Question: I have a 'UITableView' and a 'UISearchBar' embedded within a 'UIView'. The 'searchBar' is positioned at the top and I am trying to achieve something which seems to be quite straight forward; I am trying to make the 'UISearchBar' be transparent and take the colour of the background.
Here's an example image.

I have tried quite a number of things to no success.
I set the barTint and the tintColor to clear:
'''
self.nameAddSearchBar.barTintColor = [UIColor clearColor];
self.nameAddSearchBar.tintColor = [UIColor clearColor];
'''
I have tried setting the barMetrics:
'''
[self.nameAddSearchBar setBackgroundImage:[UIImage imageNamed:@"Transparent.png"] forBarPosition:0 barMetrics:UIBarMetricsDefault];
'''
I tried just
'''
self.nameAddSearchBar.backgroundImage = [UIImage imageNamed:@"Transparent.png"];
'''
But none of these are working. I can add a specific NavBar image I have:
'''
self.nameAddSearchBar.backgroundImage = [UIImage imageNamed:@"GreenNav.png"];
'''
That works perfectly but it looks odd because of the break in the image. Therefore, I just want this UISearchBar to be a clearColor so the background colour works through it.
The UISearchBar is created in the storyboard and I have Translucent turned on. I have the bar tint, the background and the tint set to Clear colour, but in all cases, it's always with the white border in the image.
Any guidance on this would be really appreciated.
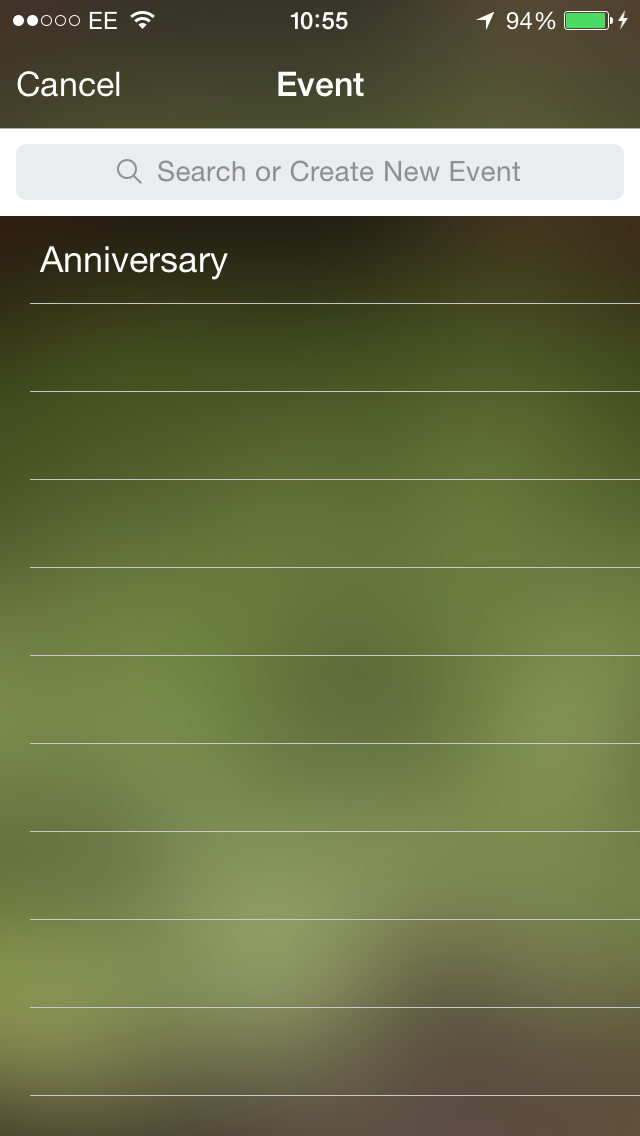
Answer:
try like this,
'''
self.searchBar.backgroundColor = [UIColor clearColor];
self.searchBar.searchBarStyle = UIBarStyleBlackTranslucent;
self.searchBar.placeholder = @"Search...";
self.searchBar.layer.cornerRadius = 15;
self.searchBar.layer.backgroundColor = [UIColor clearColor].CGColor;
self.searchBar.layer.borderWidth=8;
[[NSClassFromString(@"UISearchBarTextField") appearanceWhenContainedIn:[UISearchBar class], nil] setBorderStyle:UITextBorderStyleNone];
self.searchBar.layer.borderColor=[UIColor clearColor].CGColor;
'''